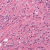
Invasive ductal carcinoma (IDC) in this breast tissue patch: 0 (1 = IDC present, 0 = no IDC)